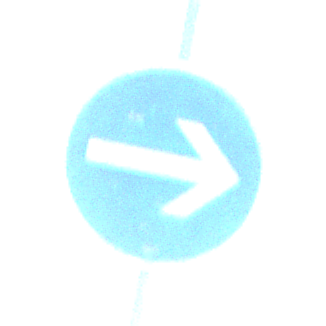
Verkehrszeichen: VorgeschriebeneFahrtrichtungHierRechts
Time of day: MorningAfternoon
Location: Outdoor (Nature)
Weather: Clear
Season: NotSpecified
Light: Natural